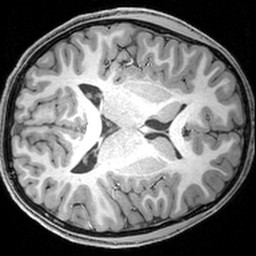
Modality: T1w
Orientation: axial
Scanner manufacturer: siemens
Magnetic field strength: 3 T
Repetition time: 1.9 s
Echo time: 0.00397 s